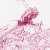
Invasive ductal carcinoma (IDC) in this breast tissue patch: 0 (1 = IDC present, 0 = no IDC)